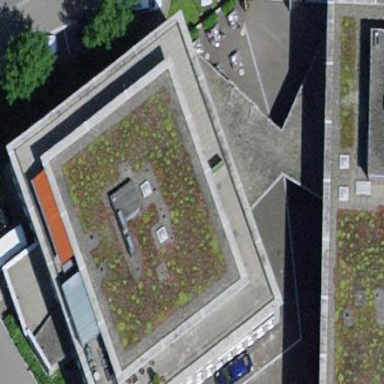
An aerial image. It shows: View of roof of building.